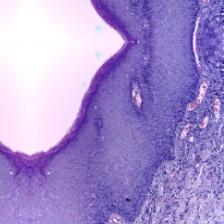
Diagnosis: Normal